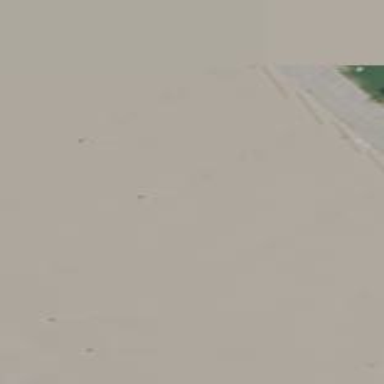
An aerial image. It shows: Sandy pitch designated for beach volleyball.